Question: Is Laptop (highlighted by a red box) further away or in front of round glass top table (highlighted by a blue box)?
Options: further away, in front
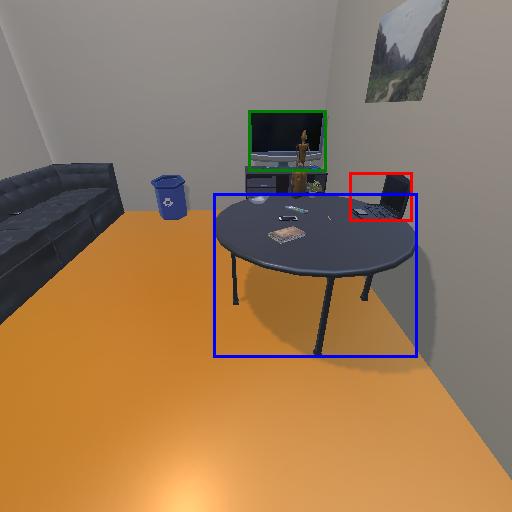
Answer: further away